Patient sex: M
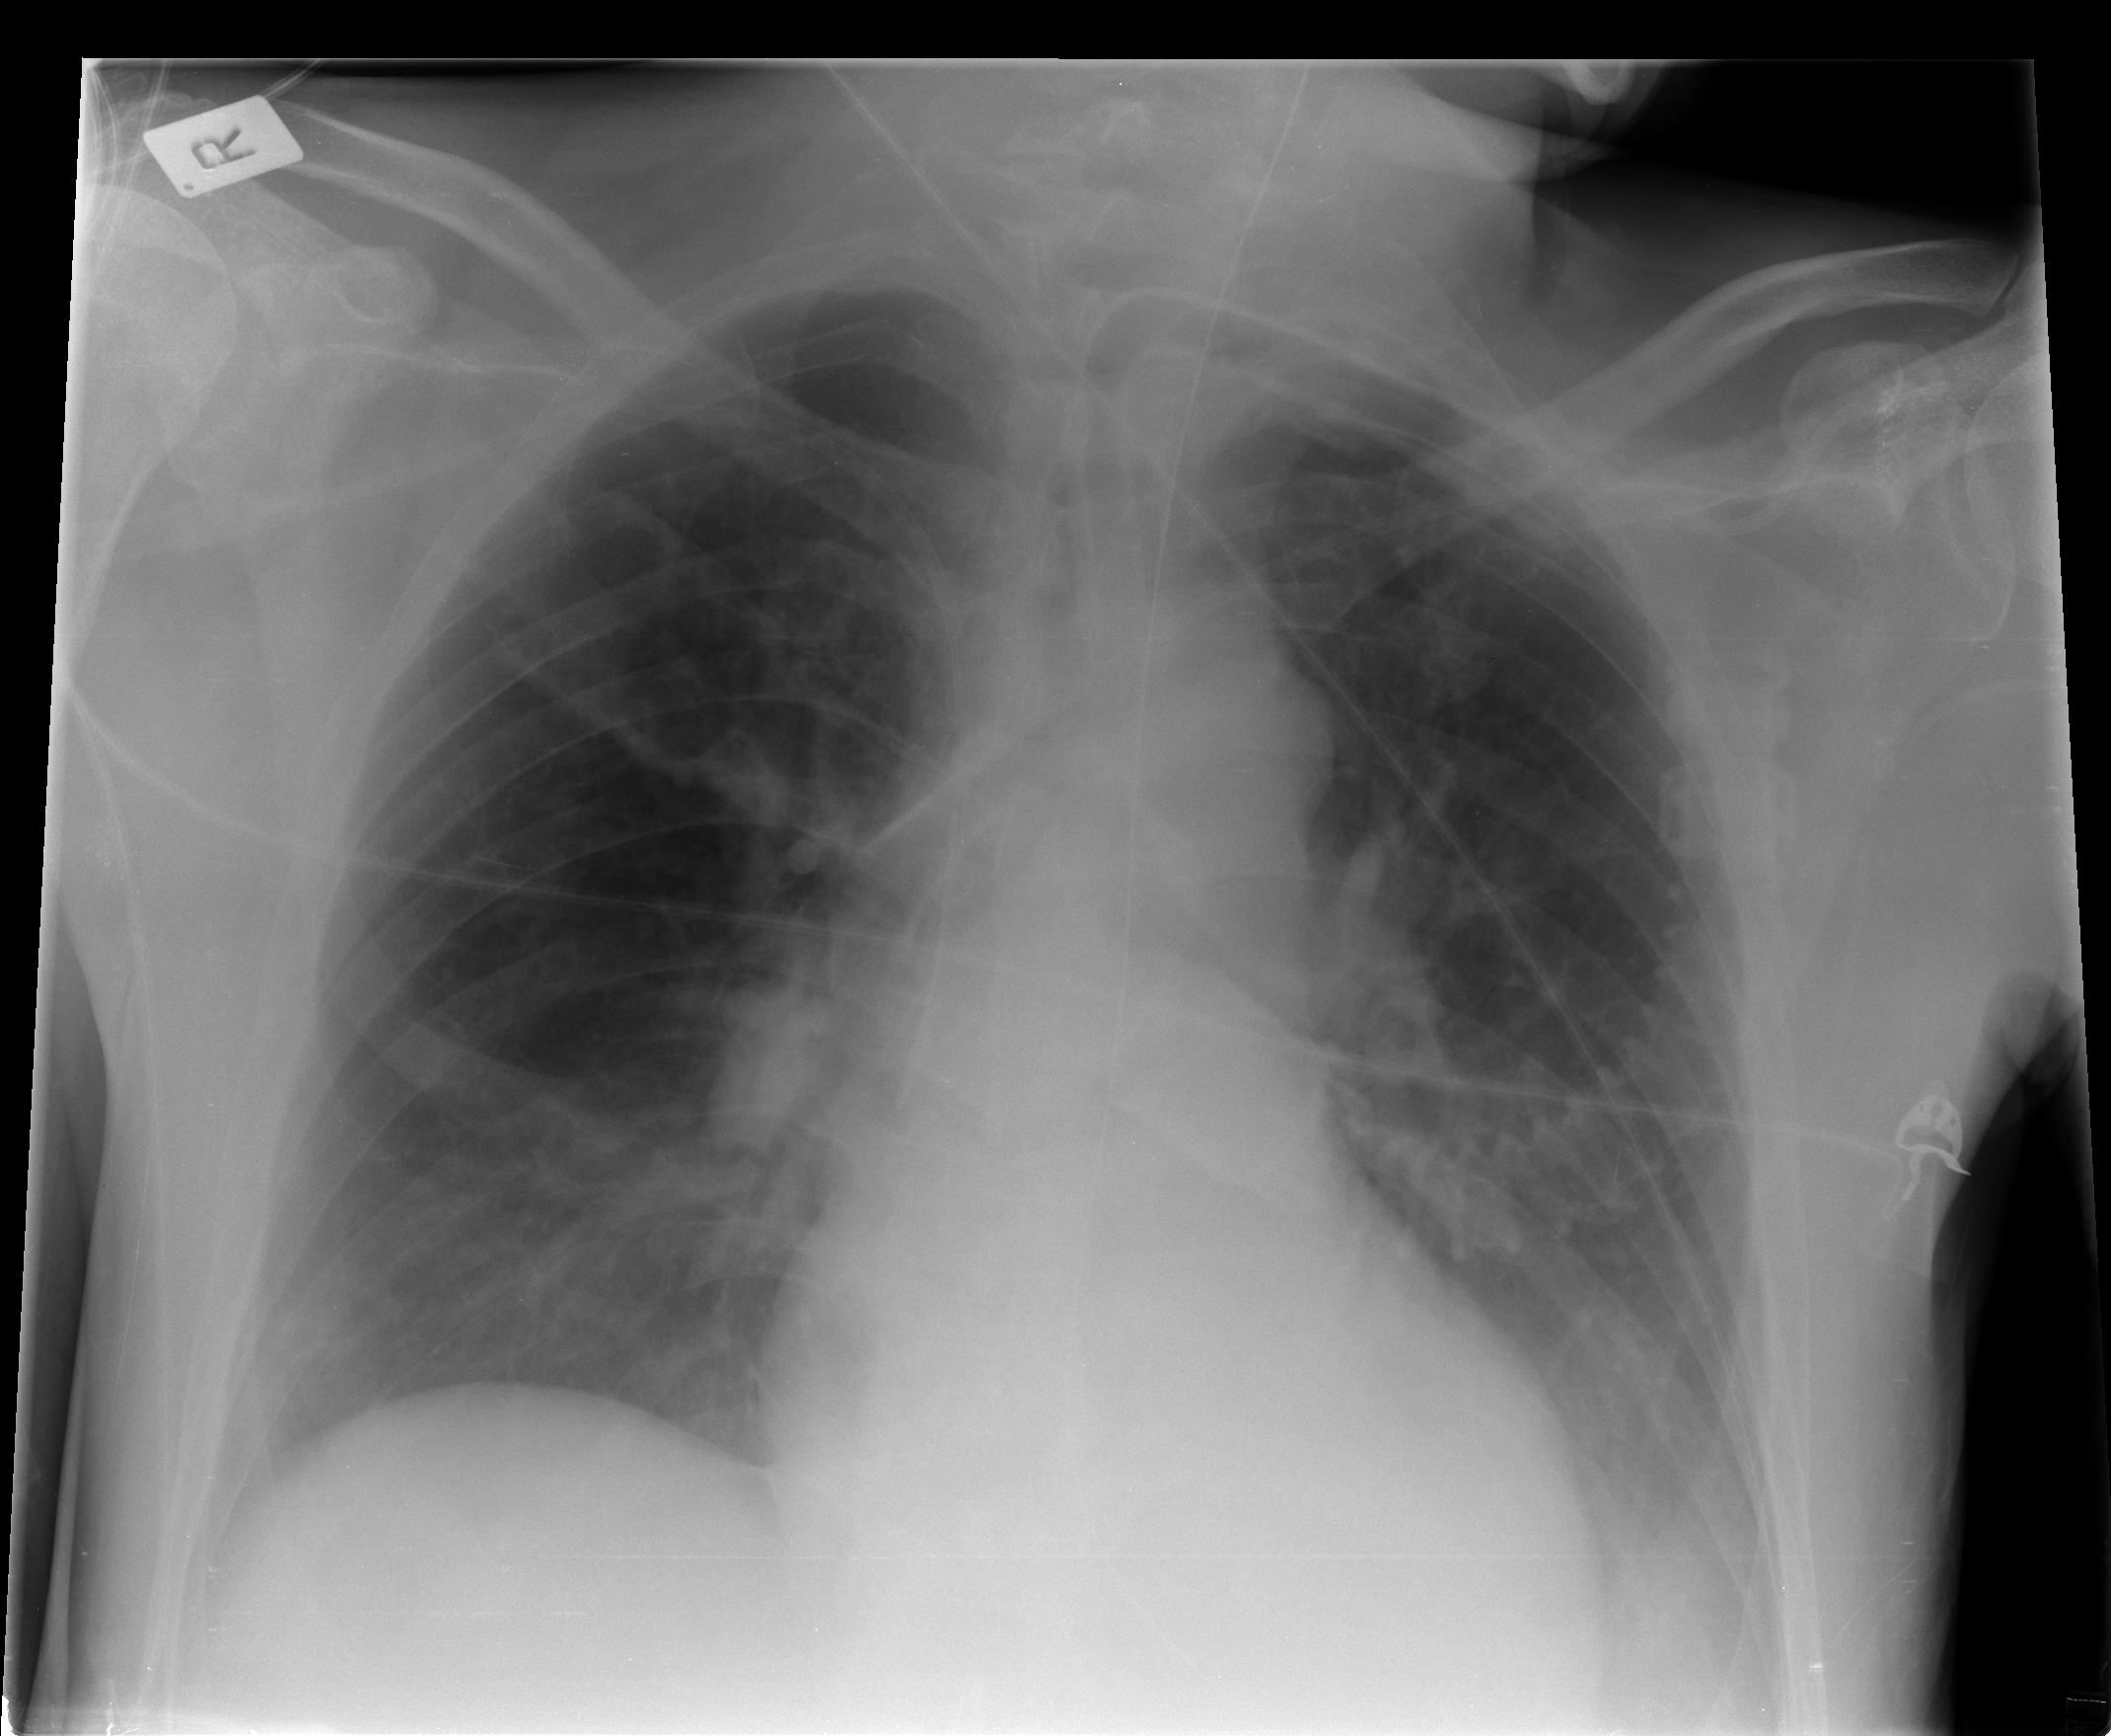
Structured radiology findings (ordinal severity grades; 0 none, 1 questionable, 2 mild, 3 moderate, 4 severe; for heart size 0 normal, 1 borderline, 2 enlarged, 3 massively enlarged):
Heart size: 0
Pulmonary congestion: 1
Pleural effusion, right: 0
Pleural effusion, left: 2
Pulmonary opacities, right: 0
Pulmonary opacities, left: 0
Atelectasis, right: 2
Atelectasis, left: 2